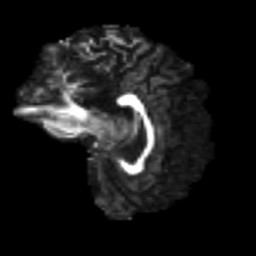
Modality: FA
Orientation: sagittal
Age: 29
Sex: female
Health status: ill
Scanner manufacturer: siemens
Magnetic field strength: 3 T
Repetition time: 6.5 s
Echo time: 0.062 s